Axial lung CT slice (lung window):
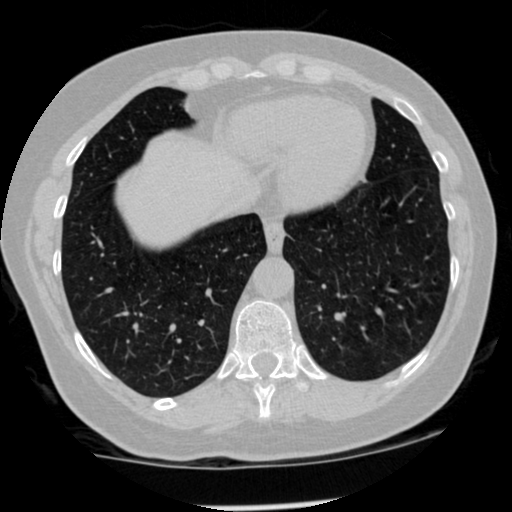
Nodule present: no